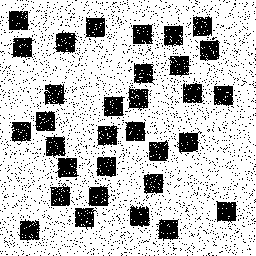
Squares: 32
Triangles: 0
Stars: 0
Total shapes: 32